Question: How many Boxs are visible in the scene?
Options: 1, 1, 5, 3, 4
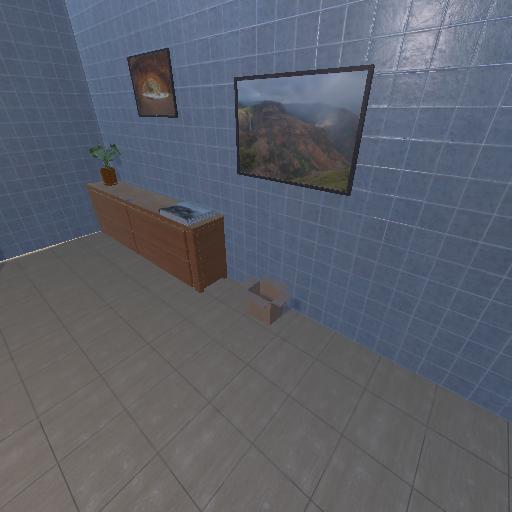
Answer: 1